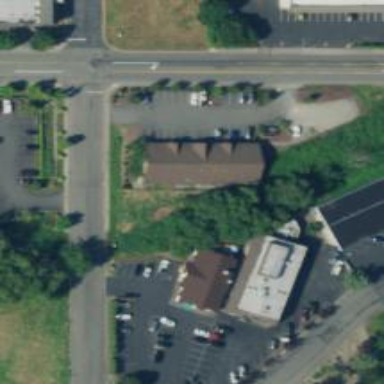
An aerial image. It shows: Clinic.